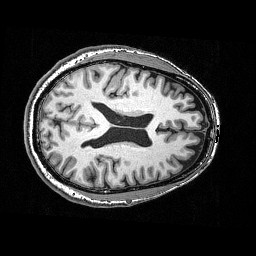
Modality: T1w
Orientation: axial
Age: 52
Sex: male
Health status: ill
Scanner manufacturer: siemens
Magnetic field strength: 3 T
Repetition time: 0.0025 s
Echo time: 0.00336 s